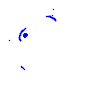
Particle: pion